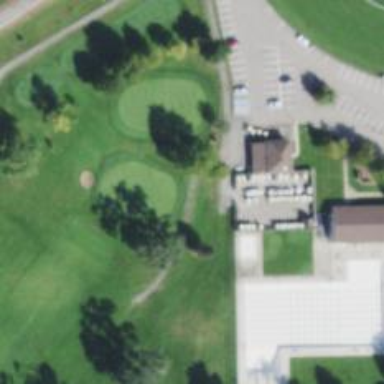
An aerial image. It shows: Path for both road and golf.